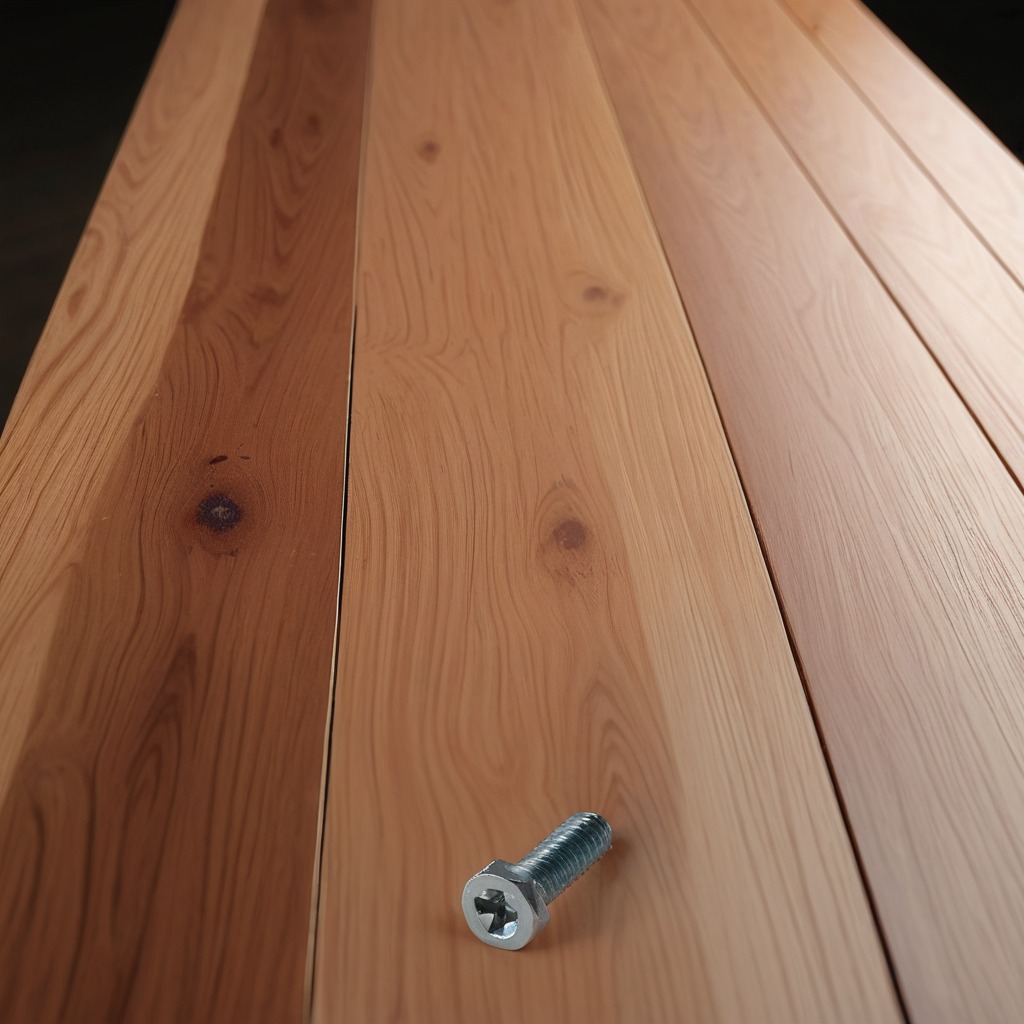
A metal screw is lying on the wooden table in a carpentry studio with rich wood textures and side lighting.